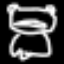
Label: frog